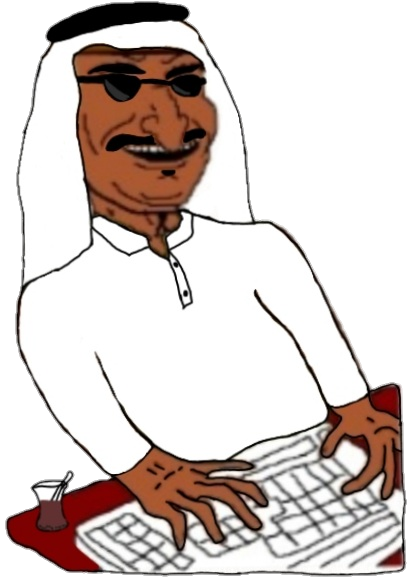
Label: 5_Bruce